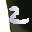
Label: 2